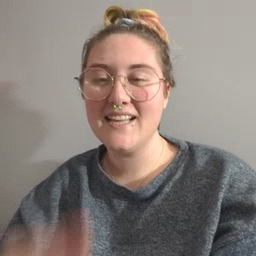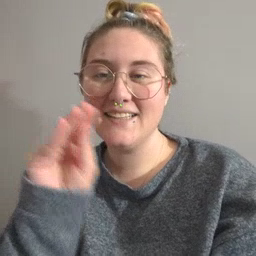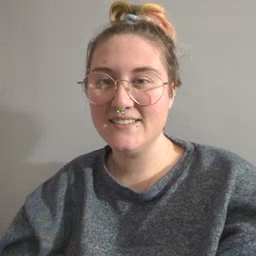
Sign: kiss